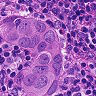
Metastatic tissue present: yes